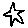
Label: star